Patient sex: M
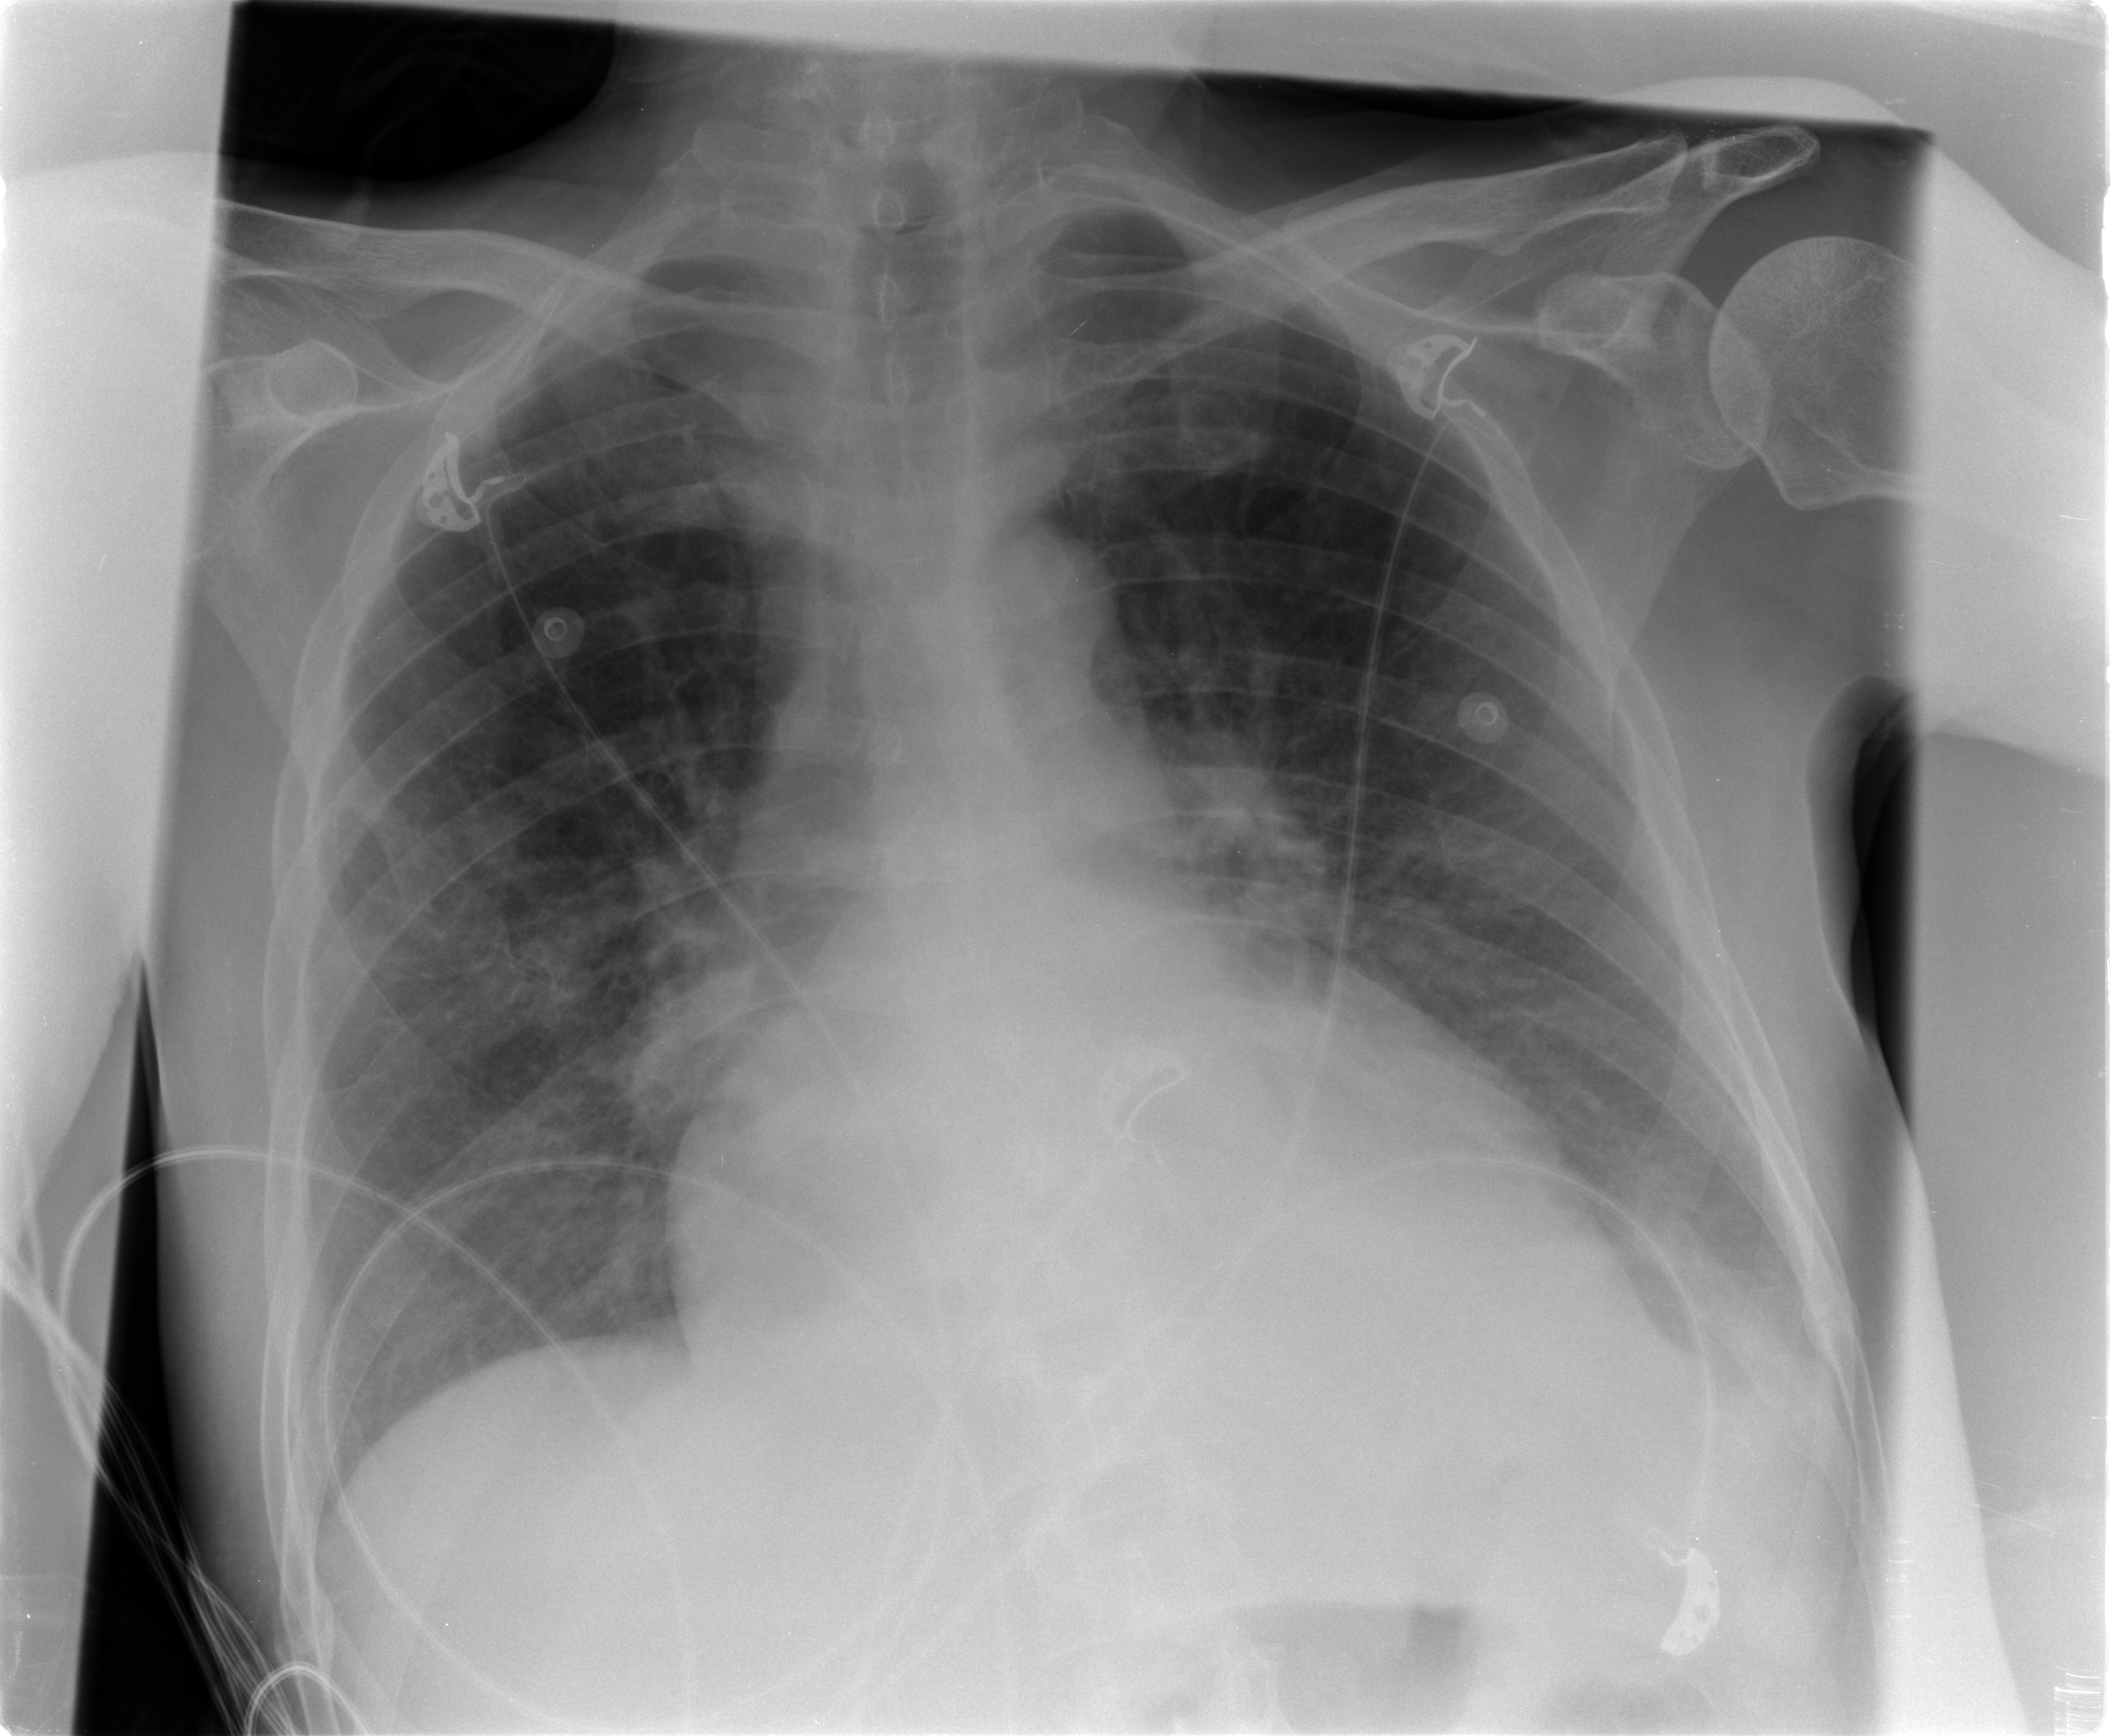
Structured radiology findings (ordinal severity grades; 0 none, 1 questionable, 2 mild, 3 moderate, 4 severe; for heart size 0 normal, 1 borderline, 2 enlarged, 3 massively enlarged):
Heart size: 2
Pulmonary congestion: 2
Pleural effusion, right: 0
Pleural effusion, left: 2
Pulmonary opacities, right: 1
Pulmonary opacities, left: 0
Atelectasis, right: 2
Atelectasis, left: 1